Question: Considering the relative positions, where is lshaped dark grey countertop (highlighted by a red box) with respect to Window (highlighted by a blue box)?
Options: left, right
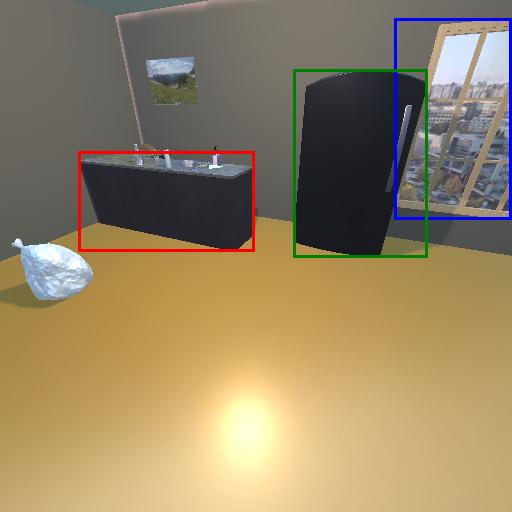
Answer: left